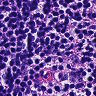
Metastatic tissue present: no